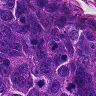
Metastatic tissue present: yes